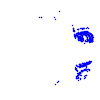
Particle: proton